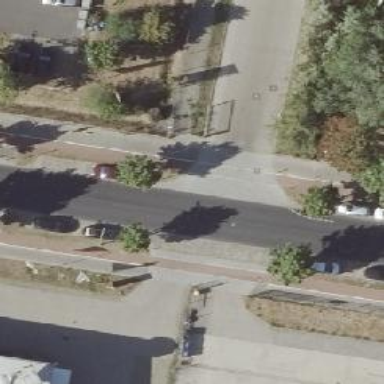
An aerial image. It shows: Driveway leading to service road.